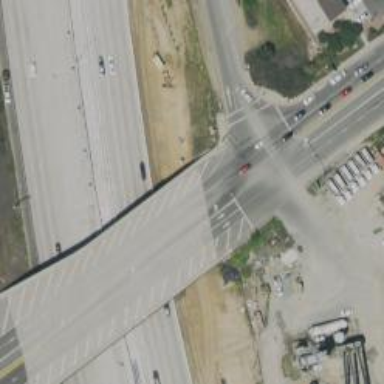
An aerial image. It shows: Primary highway crossing over bridge.